A scalogram of one vibration snapshot from a rotating bearing is shown, computed with a continuous wavelet transform. Diagnose the bearing from this image, choosing from: normal, inner_race, outer_race, ball.
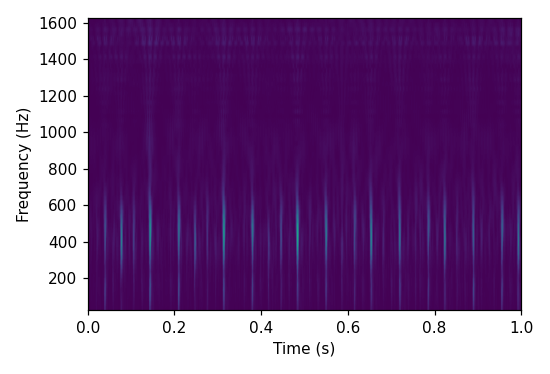
Answer: outer_race